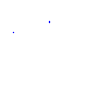
Particle: kaon